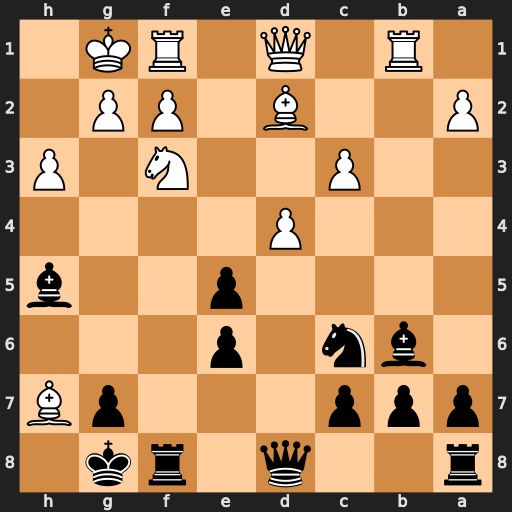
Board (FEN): r2q1rk1/ppp3pB/1bn1p3/4p2b/3P4/2P2N1P/P2B1PP1/1R1Q1RK1
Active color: b
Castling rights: -
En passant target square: -
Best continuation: Kxh7 Ng5+ Qxg5 Bxg5 Bxd1